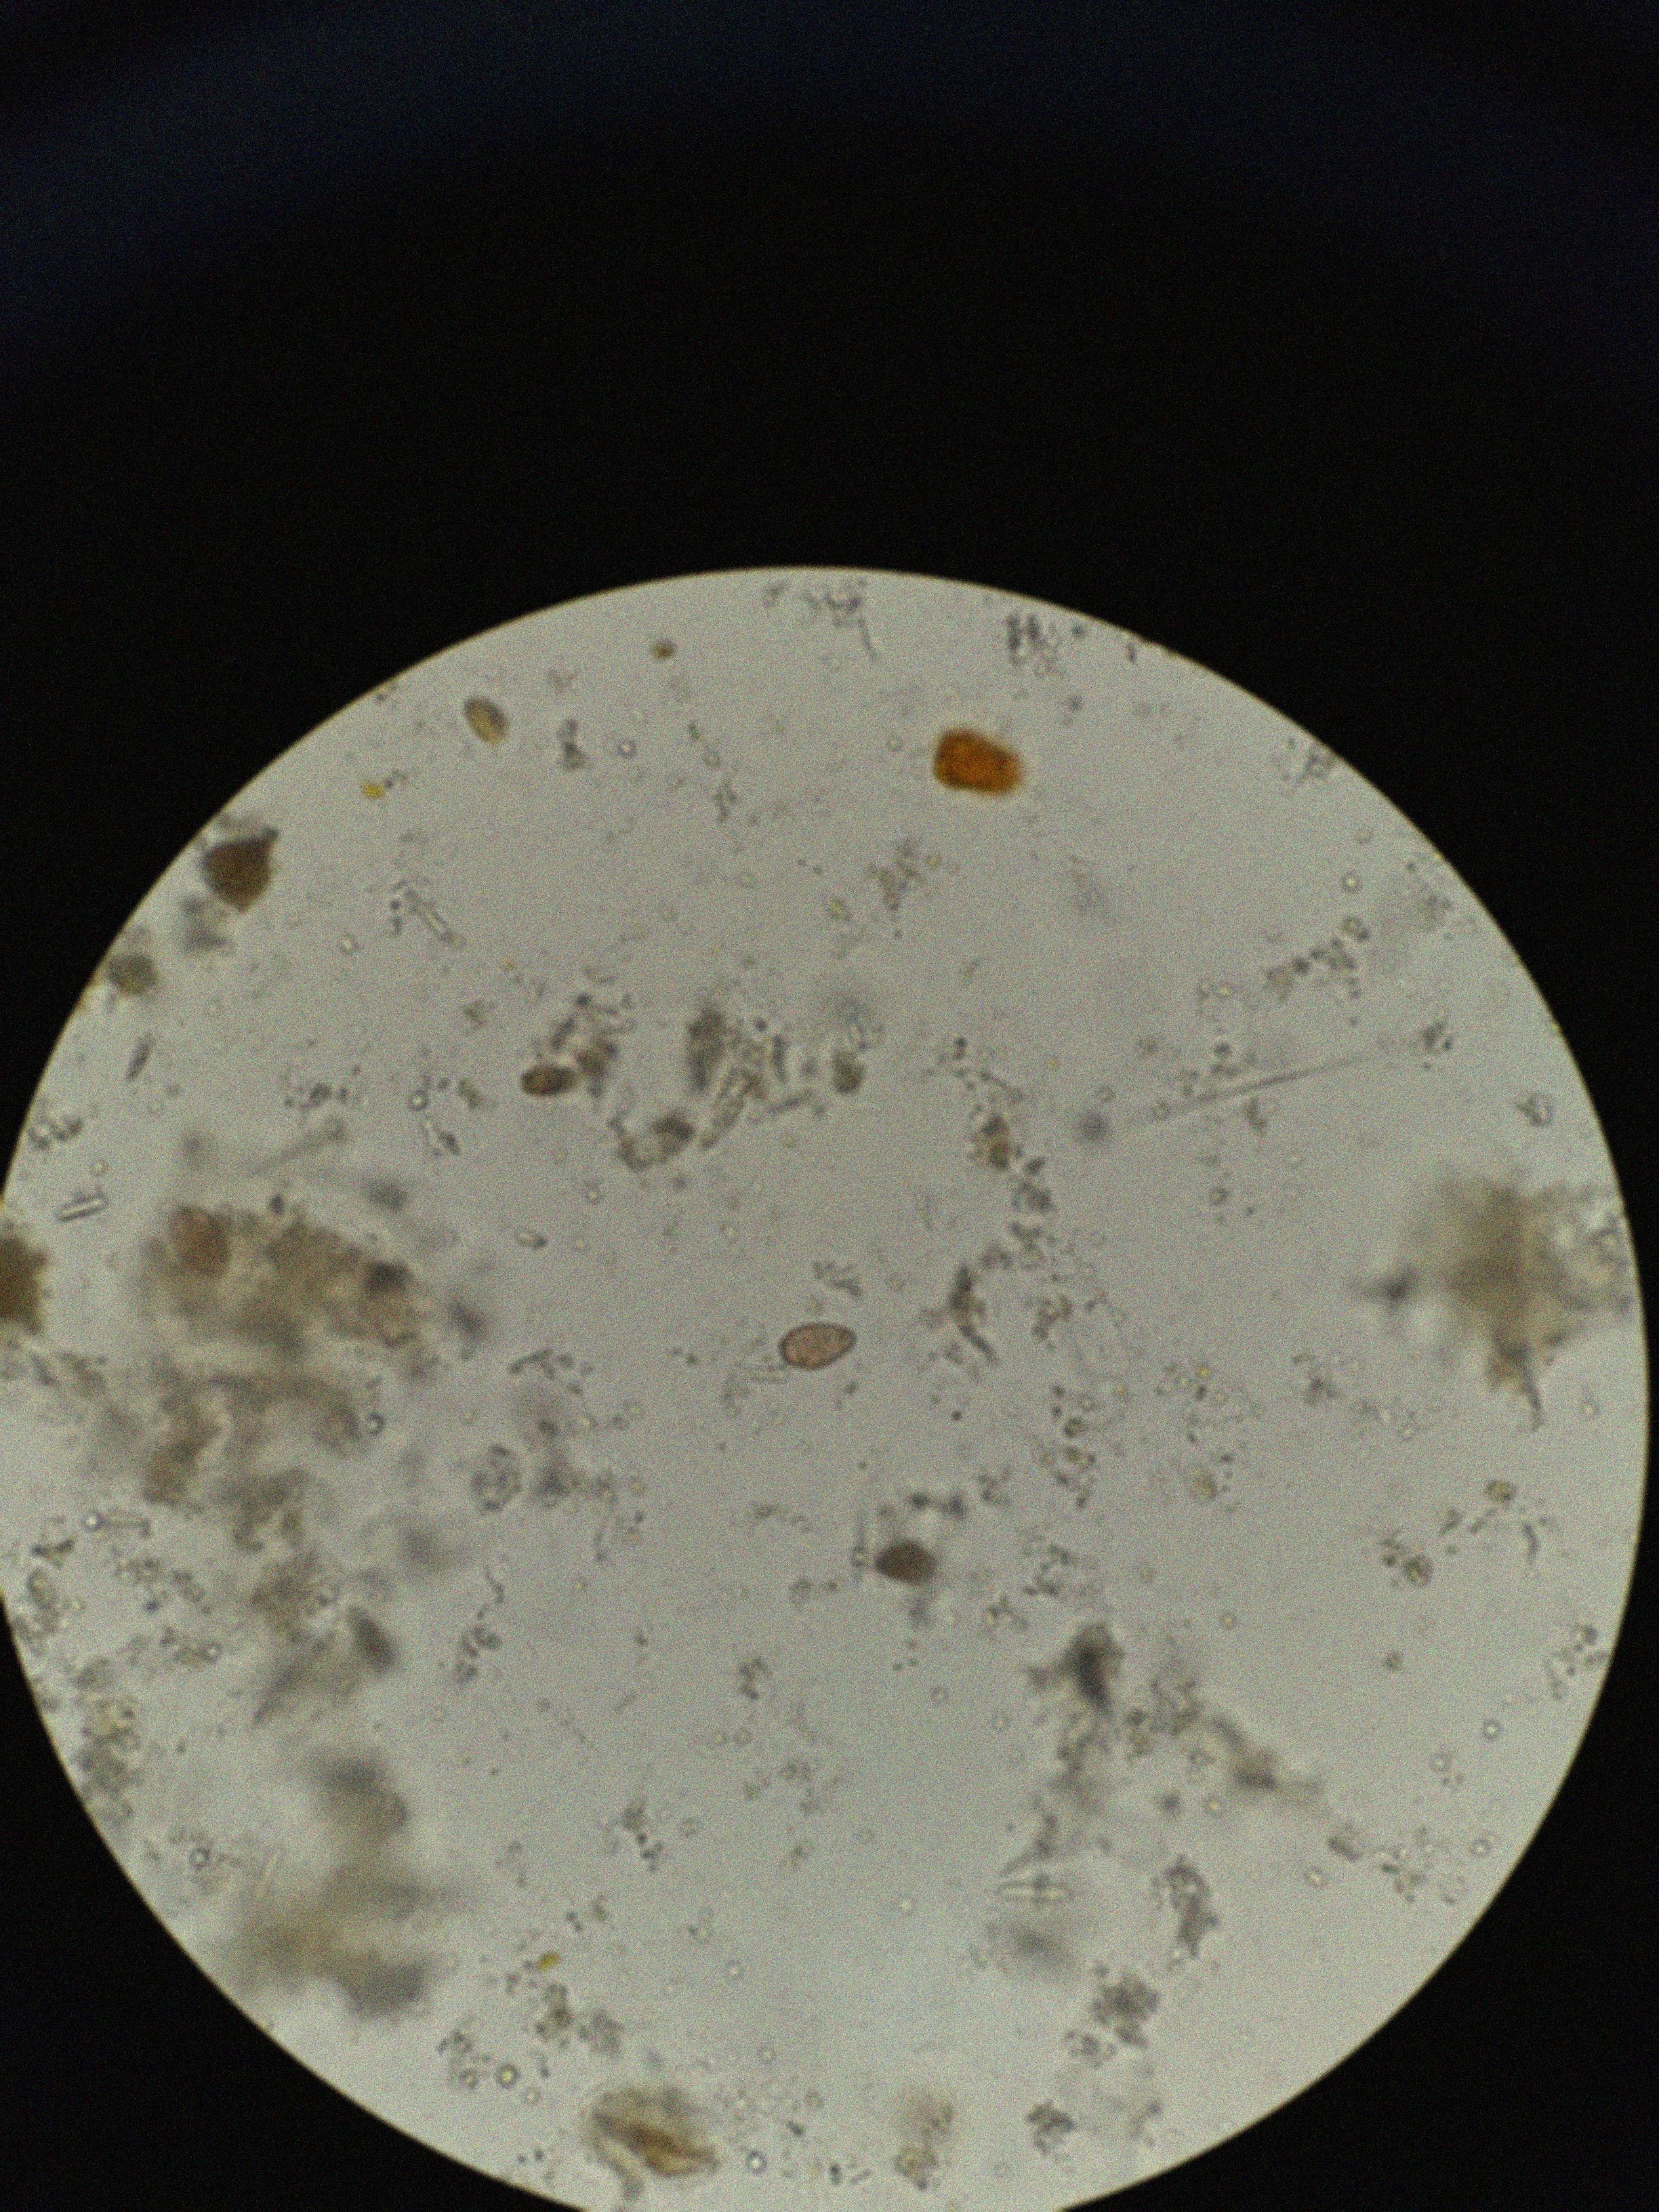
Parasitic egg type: Opisthorchis viverrine